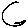
Label: moon